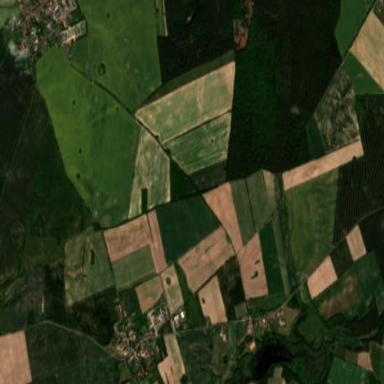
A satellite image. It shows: View of farmland.